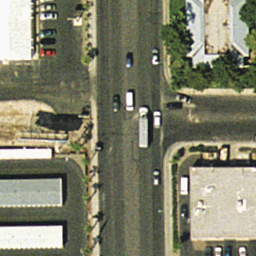
Label: intersection